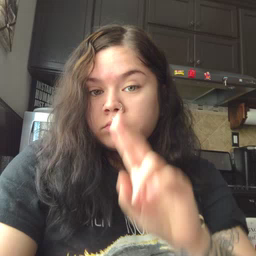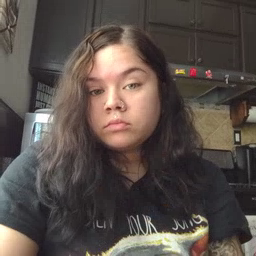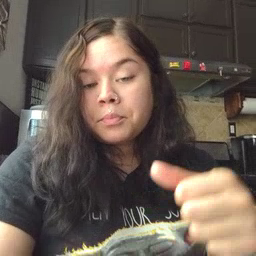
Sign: puzzle